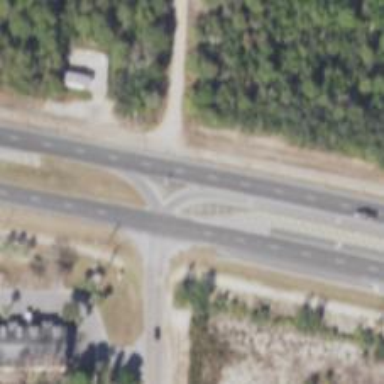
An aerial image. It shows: Trunk link highway.